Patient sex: F
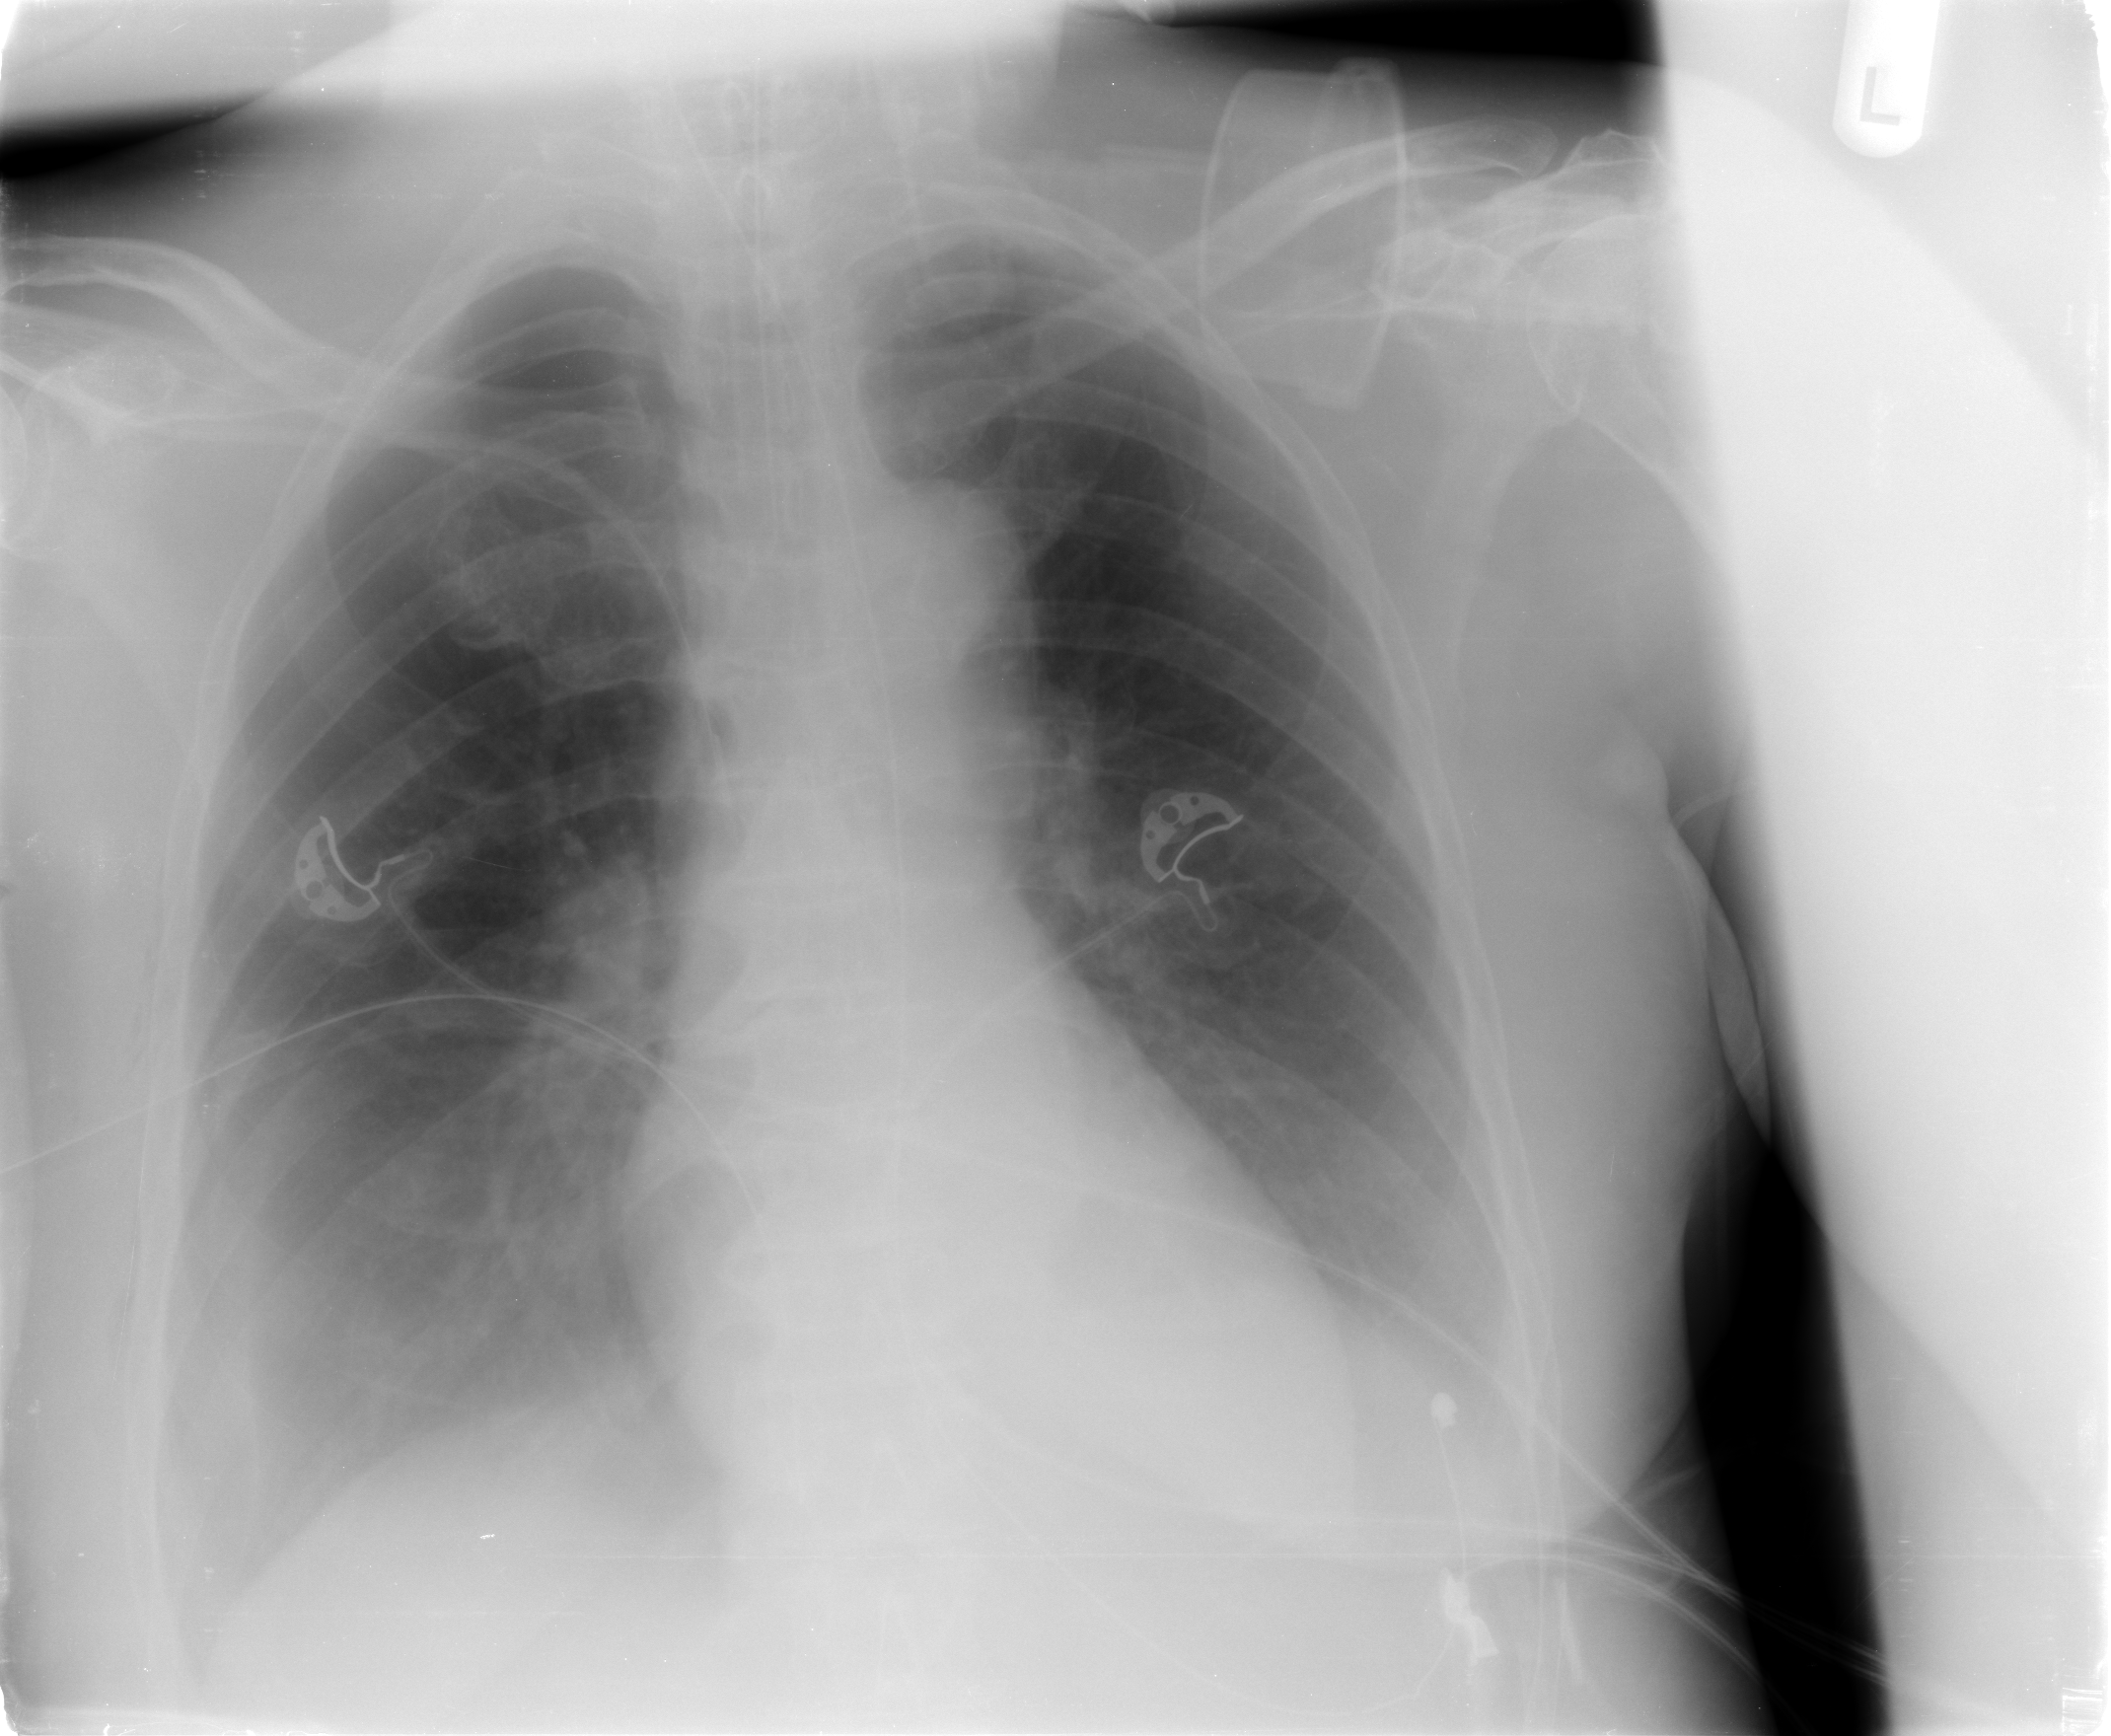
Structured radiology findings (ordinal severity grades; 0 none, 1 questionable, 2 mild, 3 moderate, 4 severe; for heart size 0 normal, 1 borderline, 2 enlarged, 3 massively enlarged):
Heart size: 0
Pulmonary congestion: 0
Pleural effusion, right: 2
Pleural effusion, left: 2
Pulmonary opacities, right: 0
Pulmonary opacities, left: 0
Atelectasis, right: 2
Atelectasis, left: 2